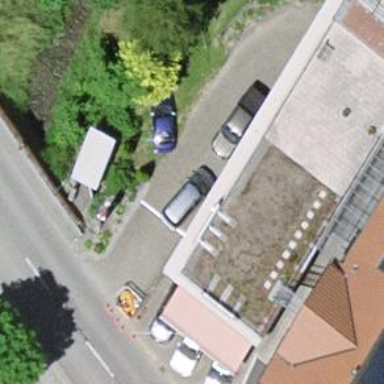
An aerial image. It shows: Car shop offering both dealer and repair services.